Question: I have a QMainWindow whose central widget has been set to a QGraphicsView viewing a black scene (for test purposes). Note that in the code below, I use my class derived from QGraphicsView, called CQtGlView, which reimplements only the resizeEvent function.
Regardless of whether I add the view directly,
'''
CQtMainWindow::CQtMainWindow() {
m_glView = new CQtGlView();
setCentralWidget(m_glView);
}
'''
or stick it in a layout with margins of 0 in a dummy widget,
'''
CQtMainWindow::CQtMainWindow() {
m_glView = new CQtGlView();
QWidget* dummy = new QWidget();
QHBoxLayout* l = new QHBoxLayout();
l->setContentsMargins(0,0,0,0);
l->addWidget(m_glView);
dummy->setLayout(l);
setCentralWidget(dummy);
}
'''
I get an unwanted grey border around the widget.
The screenshot below illustrates the problem, visible between my scene and the windows aero border.

This would not be a problem if my application did not allow switching to full screen. The border is very obvious once the rest of the screen is black.
It's possible this area represents the DockWidgetAreas around the outside of the central widget.
Is there anything I can do to solve this other than not use QMainWindow? (Undesirable due to my use of menuBar, tool bars, and statusBar.)
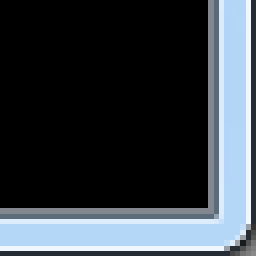
Answer: It turns out that QGraphicsView derives from QFrame, where I assumed it was only a QWidget.
The solution to this problem was to call <URL>; in the constructor of my QGraphicsView subclass. Or if it was not a subclass,
'm_glView->setFrameStyle(QFrame::NoFrame);'